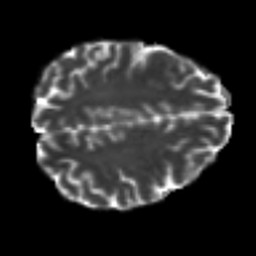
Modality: T2w
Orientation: axial
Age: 30
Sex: female
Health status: healthy
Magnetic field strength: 3 T
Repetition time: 7 s
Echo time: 0.0926 s